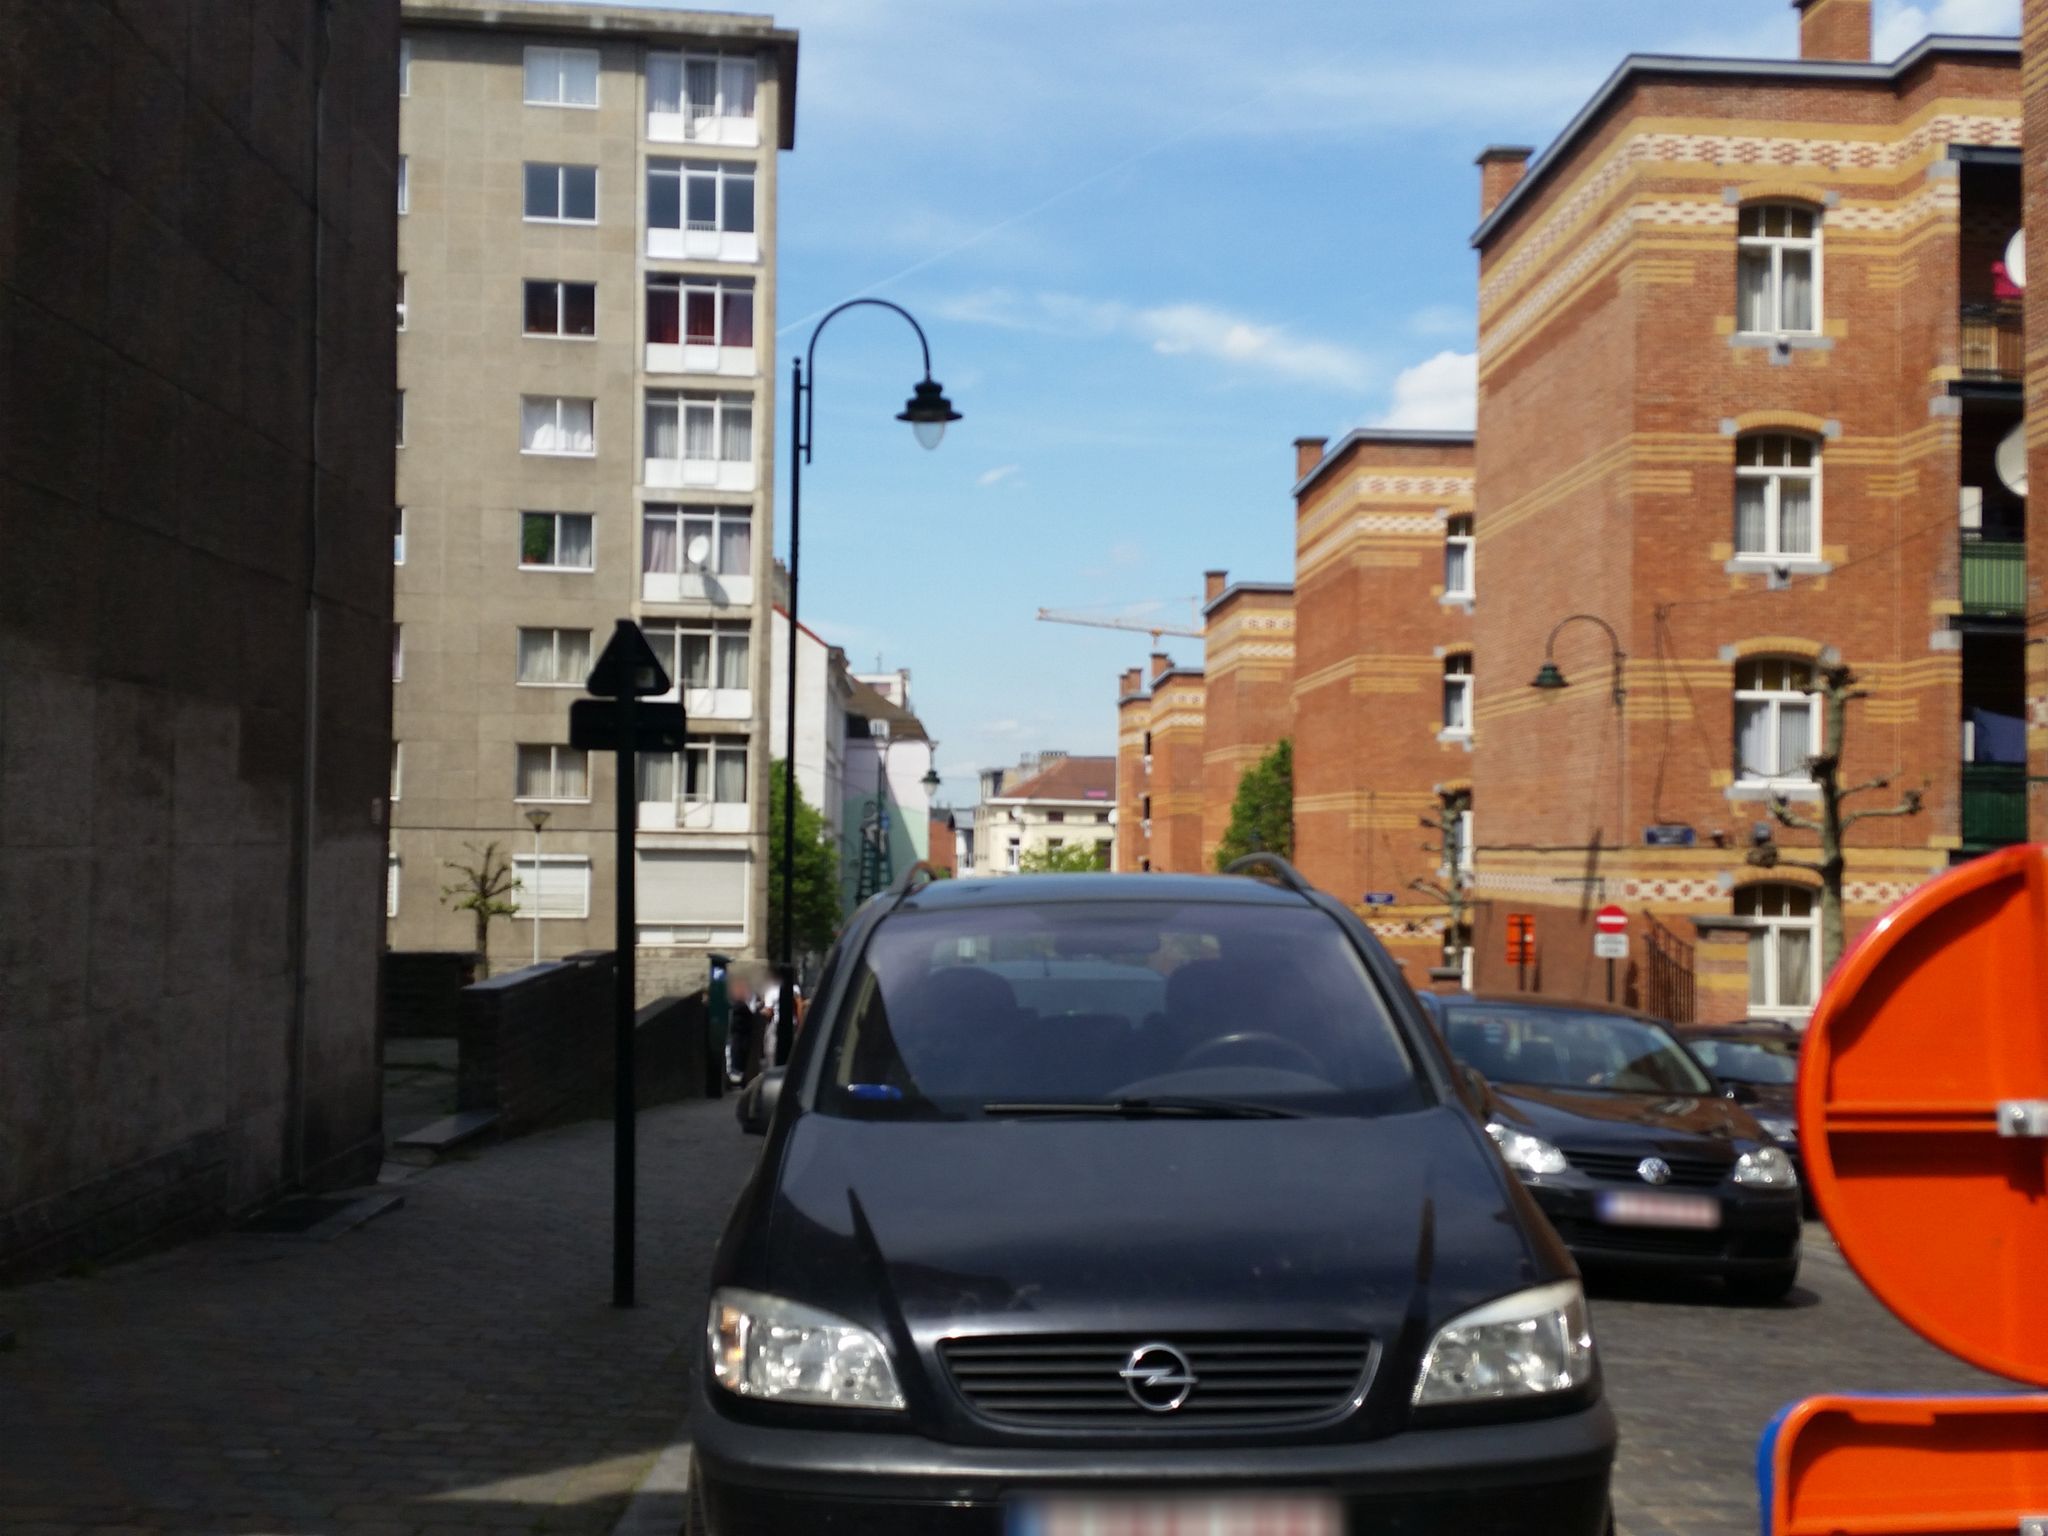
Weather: clear
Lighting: day
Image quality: good
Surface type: walking surface
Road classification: steps, pedestrian, living_street
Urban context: urban centre
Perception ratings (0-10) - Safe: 1, Lively: 6.17, Beautiful: 0.82, Boring: 5.42, Depressing: 3.87, Wealthy: 8.46